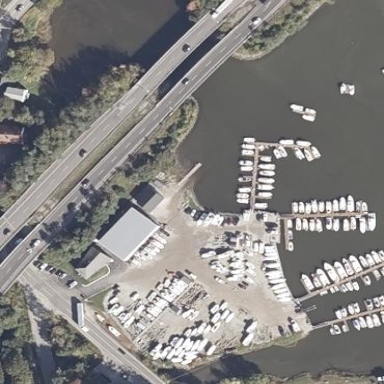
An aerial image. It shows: Marina on leisure land.